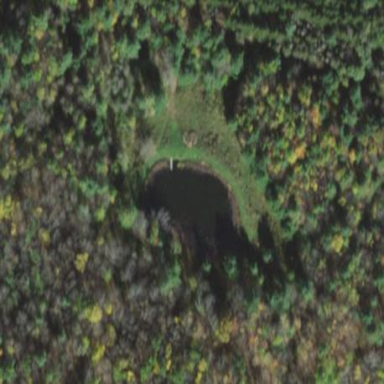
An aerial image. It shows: Pond surrounded by natural water.